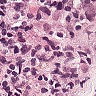
Metastatic tissue present: no